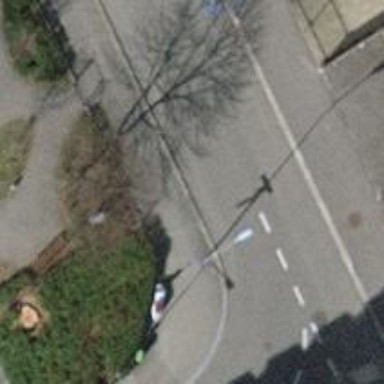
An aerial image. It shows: Unmarked crossing on footway.